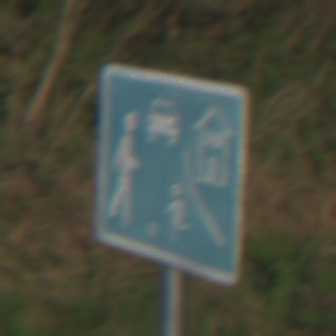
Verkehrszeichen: BeginnVerkehrsberuhigterBereich
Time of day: MorningAfternoon
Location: Outdoor (RoadRail)
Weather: Clear
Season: NotSpecified
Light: Natural